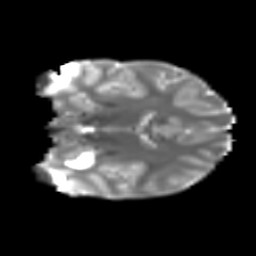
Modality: T2w
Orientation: coronal
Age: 11
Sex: male
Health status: ill
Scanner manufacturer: ge
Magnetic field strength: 3 T
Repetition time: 6.752 s
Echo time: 0.079 s